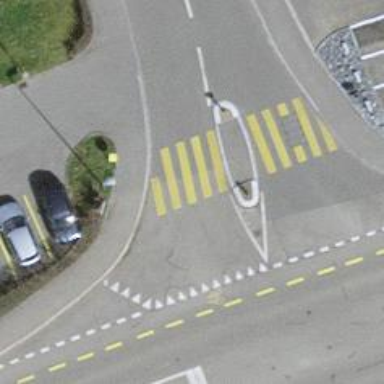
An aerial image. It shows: Uncontrolled zebra crossing with marked island on the road.